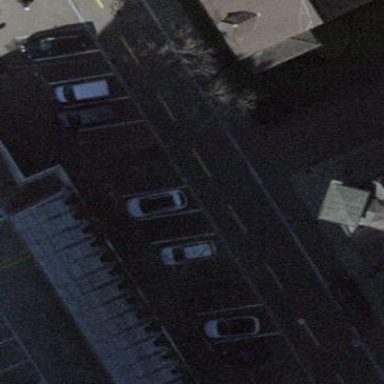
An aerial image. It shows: Street side parking area.